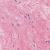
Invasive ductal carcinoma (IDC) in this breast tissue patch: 0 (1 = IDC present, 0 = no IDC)